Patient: sex M, age 53
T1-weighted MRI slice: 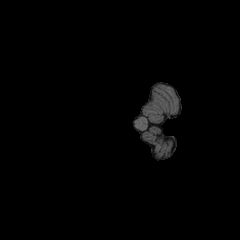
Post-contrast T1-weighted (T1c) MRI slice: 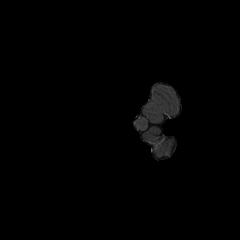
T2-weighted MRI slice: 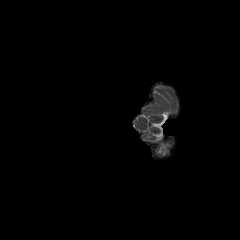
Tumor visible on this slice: no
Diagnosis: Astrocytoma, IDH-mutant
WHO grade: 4